Question: Basically, I need my program to pause while I'm waiting for input from a JTextField which is in the main JFrame, alongside all other elements so it is not a popup. However, the way I am doing it at the moment it pauses the whole program as I am using while(true), or something similar.
Here is how my GUI looks so you have a better idea of what I am talking about;

as you can see the program gets stuck when I enter the command 'start' and press enter.
---
This is the way I initialize my synchronize:
'''
input = new JTextField();
inputScrollPane = new JScrollPane(input, JScrollPane.VERTICAL_SCROLLBAR_AS_NEEDED, JScrollPane.HORIZONTAL_SCROLLBAR_AS_NEEDED);
input.addActionListener(new ActionListener() {
@Override
public void actionPerformed(ActionEvent e) {
if (waitingForInput) {
synchronized (holder) {
holder.add(input.getText());
holder.notify();
}
waitingForInput = false;
}
JTextField sauce = (JTextField) e.getSource();
appendCommand(sauce.getText());
sauce.setText("");
}
});
'''
and here is what happens when I call notify on the LinkedStack...
'''
public String getInput(String s) {
appendInput(s + ": ");
input.requestFocus();
synchronized (holder) {
while (holder.isEmpty())
//System.out.println("input inside 2"); //STOPS HERE
try {
holder.wait();
} catch (InterruptedException e) {
e.printStackTrace();
}
System.out.println("input inside 3");
String nextString = holder.remove(0);
System.out.println(nextString);
return nextString;
}
/*Document document = getConsoleInput().getDocument();
Element rootElem = document.getDefaultRootElement();
int numLines = rootElem.getElementCount();
Element lineElem = rootElem.getElement(numLines - 2);
int lineStart = lineElem.getStartOffset();
int lineEnd = lineElem.getEndOffset();
try {
System.out.println(document.getText(lineStart, lineEnd - lineStart));
return document.getText(lineStart, lineEnd - lineStart);
} catch (BadLocationException e) {
e.printStackTrace();
return "-1";
} */ //another attempt I had
}
'''
---
This is the hierarchy or chain of methods that get called, in order:
The start where I initialize the JTextField:
'''
input = new JTextField();
inputScrollPane = new JScrollPane(input, JScrollPane.VERTICAL_SCROLLBAR_AS_NEEDED, JScrollPane.HORIZONTAL_SCROLLBAR_AS_NEEDED);
input.addActionListener(new ActionListener() {
@Override
public void actionPerformed(ActionEvent e) {
if (waitingForInput) {
synchronized (holder) {
holder.add(input.getText());
holder.notify();
}
waitingForInput = false;
}
JTextField sauce = (JTextField) e.getSource();
appendCommand(sauce.getText()); //<<<
sauce.setText("");
}
});
'''
AppendCommand(String s) method which is called inside the EDT
'''
public void appendCommand(String s) {
appendInput(s);
if (!testIfValid(s)) return;
handler = new CommandHandler(getCurrentInstance());
switch (CommandList.valueOf(s.toUpperCase())) {
case HELP:
handler.help();
break;
case START:
handler.start(currentLevelActive); //<<<<<<<<<<<
break;
case STOP:
break;
case EXIT:
break;
//default:
}
}
'''
next :
'''
public void start(Level l) {
level_instance = l;
if (level_instance != null) {
level_instance.start();
} else {
//CREATE new level
int width = 0, height = 0;
boolean go;
console_instance.waitingForInput(true);
console_instance.setInputMessage("Enter level width : ");
InputThread widthThread = new InputThread("width", console_instance);
while (!widthThread.done) {
} ///STOPS HERE ETERNALY!!
width = widthThread.getInputResult();
...
'''
InputThread class:
'''
class InputThread extends Thread {
Console console_instance;
String choice;
int inputResult;
boolean done;
public InputThread(String s, Console c) {
console_instance = c;
choice = s;
}
@Override
public void run() {
String s = "";
console_instance.setWaitingForInput(true);
do {
s = console_instance.getInput("Enter " + choice + " of the level"); // <<<<<<<<<<
} while (!isInt(s));
inputResult = Integer.parseInt(s);
done = true;
}
public int getInputResult() {
return inputResult;
}
private boolean isInt(String s) {
int i;
boolean b;
try {
i = Integer.parseInt(s);
b = true;
if (i < 0) {
b = false;
}
} catch (NumberFormatException ne) {
b = false;
}
return b;
}
}
'''
Console.getInput(String s) method:
'''
public String getInput(String s) {
appendInput(s + ": ");
input.requestFocus();
synchronized (holder) {
while (holder.isEmpty())
//System.out.println("input inside 2"); //STOPS HERE
try {
holder.wait();
} catch (InterruptedException e) {
e.printStackTrace();
}
System.out.println("input inside 3");
String nextString = holder.remove(0);
System.out.println(nextString);
return nextString;
}
}
'''
and that's where it stops, in that loop. This however also stops the whole program.
For possible solutions I have tried to isolate portions of code inside Threads, however to no avail... If you could help me revamp this code so it functions correctly or give me another way to achieve this, that would be great.
---
EDIT: as @markspace suggested, I tried to implement 'SwingWorker', firstly in the EDT thread, which did not work as the UI still got hung up, then in the 'getInput(String s)' method. For the latter, this is what the code looked like:
'''
public String getInput(String s) {
waitingForInput = true;
appendInput(s + ": ");
input.requestFocus();
String result = "";
synchronized (holder) {
worker = new SwingWorker<String, String>() {
@Override
public String doInBackground() {
while (holder.isEmpty()) {
//System.out.println("input inside 2"); //STOPS HERE
try {
holder.wait();
} catch (InterruptedException e) {
e.printStackTrace();
}
}
return holder.remove(0);
}
@Override
public void done() {
String s ="";
try {
s = super.get();
} catch (InterruptedException e) {
e.printStackTrace();
} catch (ExecutionException e) {
e.printStackTrace();
}
System.out.println(s);
}
};
while(!worker.isDone()) {}
try {
result = worker.get().toString();
} catch (InterruptedException e) {
e.printStackTrace();
} catch (ExecutionException e) {
e.printStackTrace();
}
System.out.println(result);
return result;
}
'''
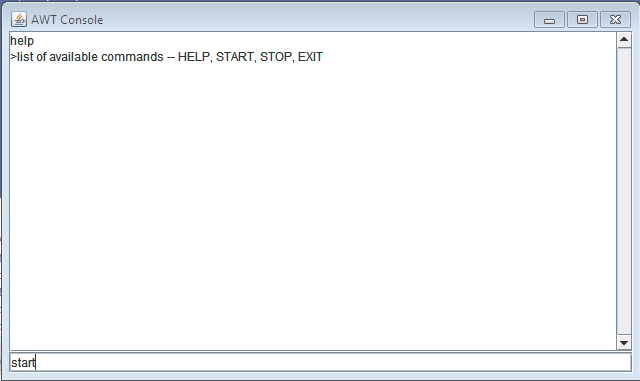
Answer: I managed to solve the problem by wrapping the original 'Map' inside another 'Map' which calls a method when the wrapped map's 'put(...)' is called. This passes it to my other class 'CommandHandler' and from there it's prety self explanotary.